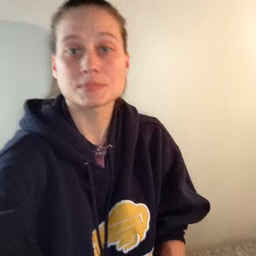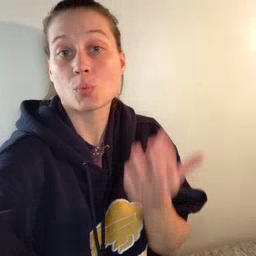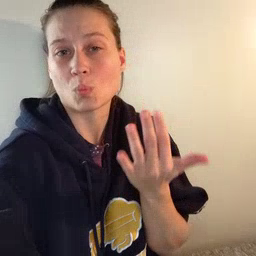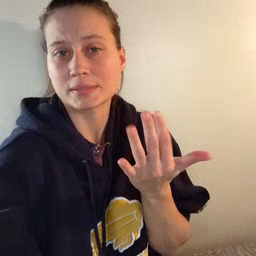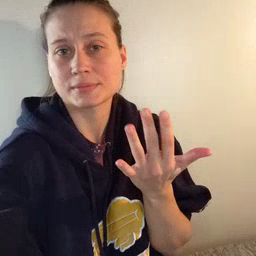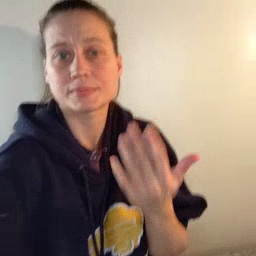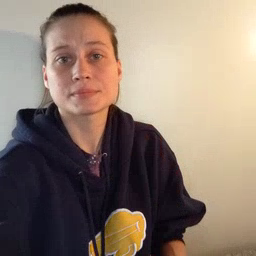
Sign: wait